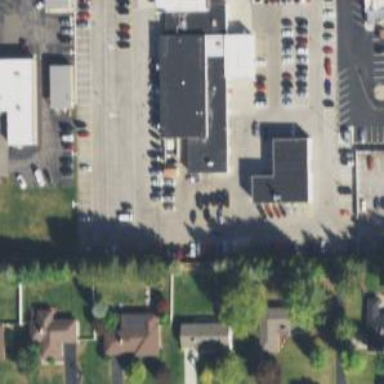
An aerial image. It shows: Commercial building housing car shop.